Question: <URL>
"The information you're about to submit is not secure
Because the site is using a connection that's not completely secure, your information will be visible to others."
We have started receiving this error today. I thought that this is a certificate problem, but it's secure
[]
Also there no warnings and errors in console page
<URL>
What do you advise to do?
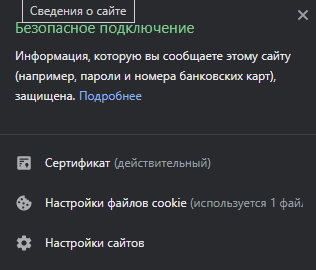
Answer: This problem disappeared. I think they solved this problem, and now we don't have it)